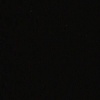
Label: space